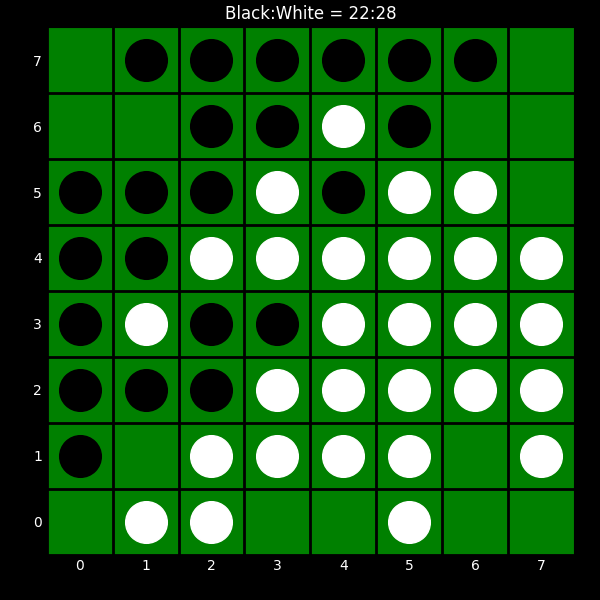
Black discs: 22
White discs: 28